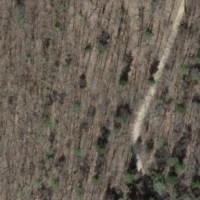
EUNIS habitat code: 41
Species observed at this site:
Lathyrus vernus